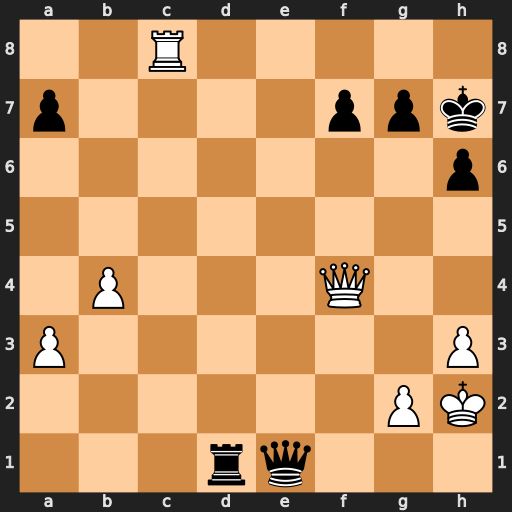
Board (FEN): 2R5/p4ppk/7p/8/1P3Q2/P6P/6PK/3rq3
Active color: w
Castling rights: -
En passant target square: -
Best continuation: Qf5+ g6 Qxf7#